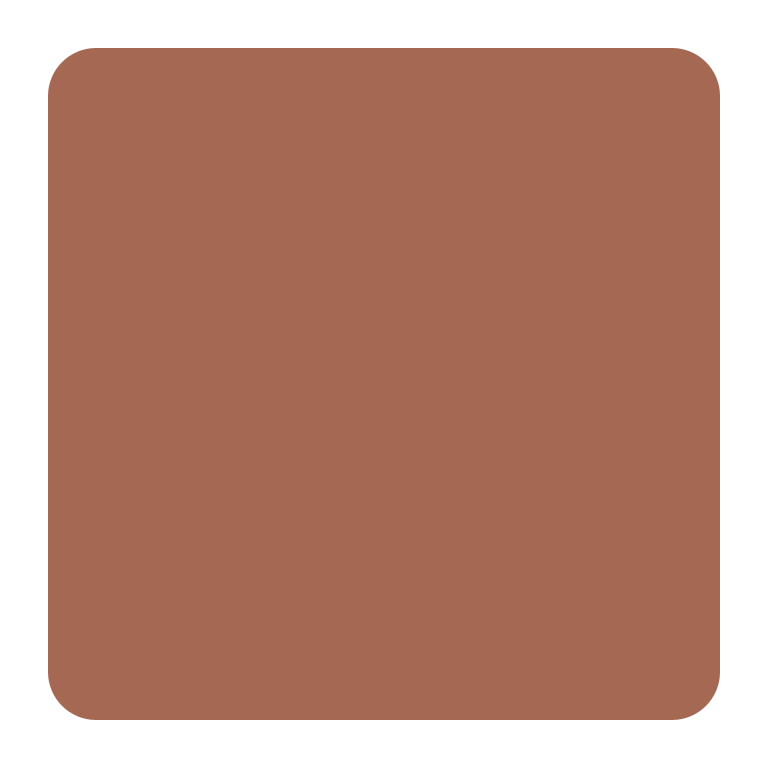
brown square flat